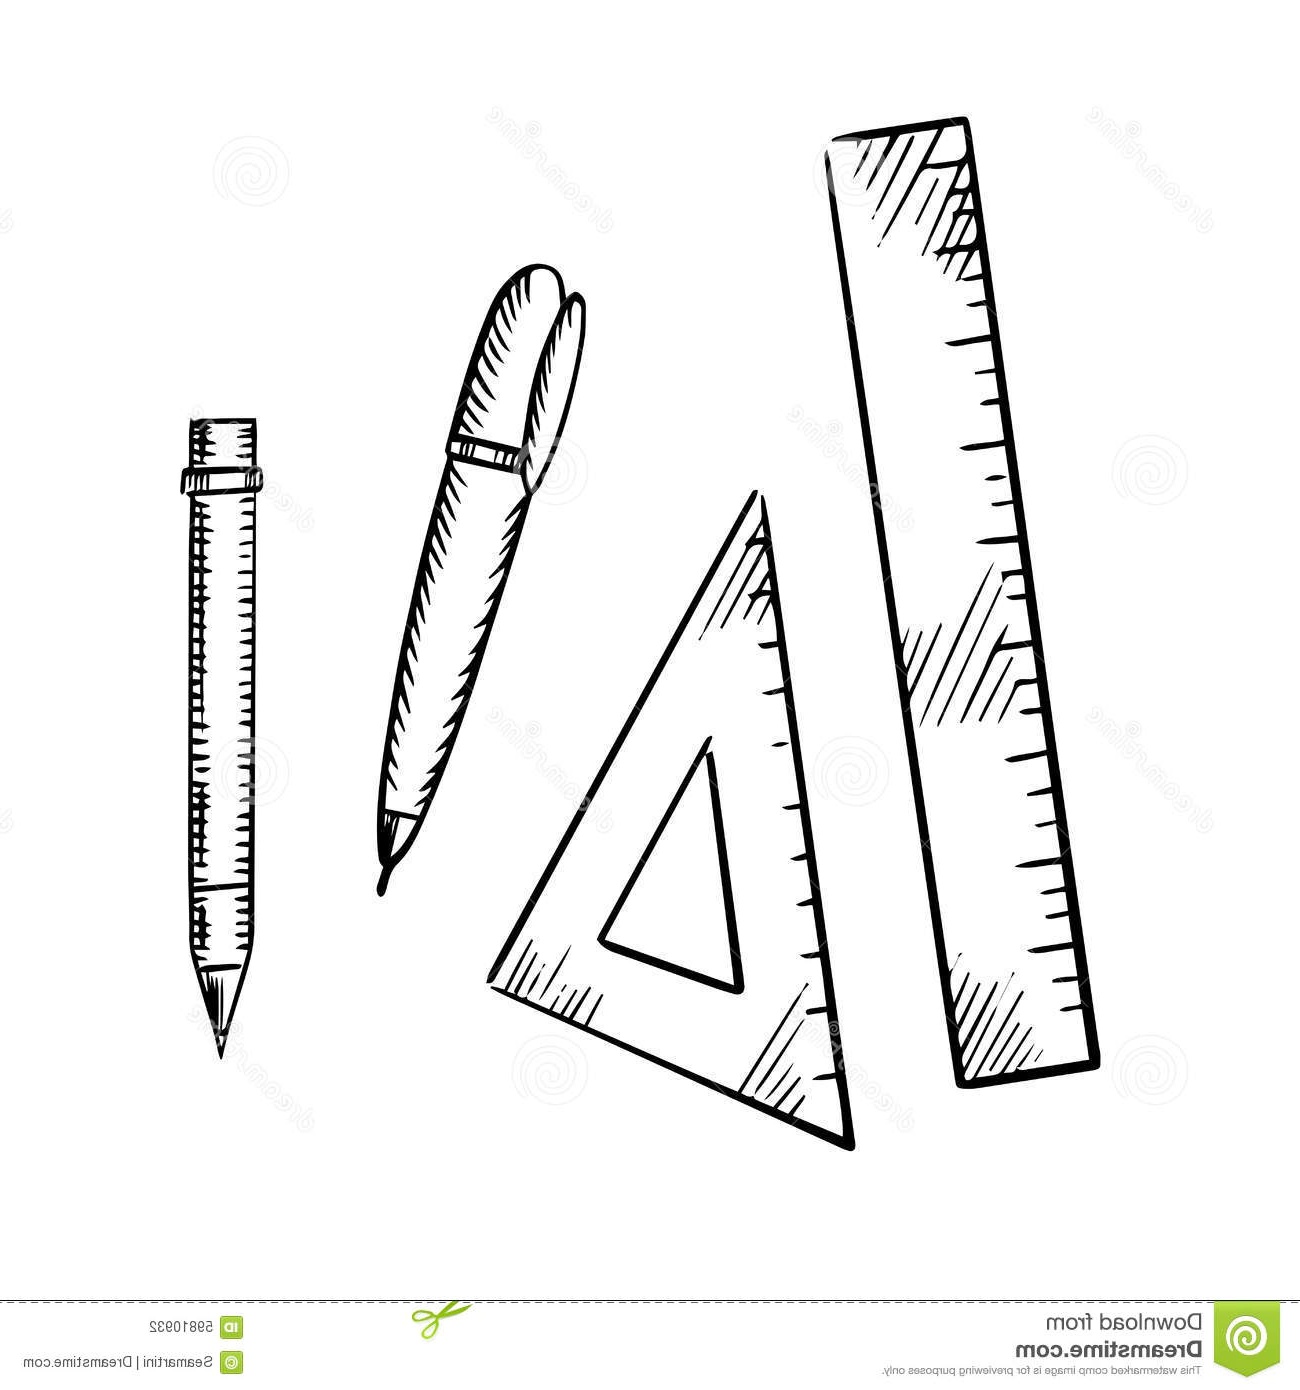
Label: rule, ruler